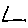
Label: triangle